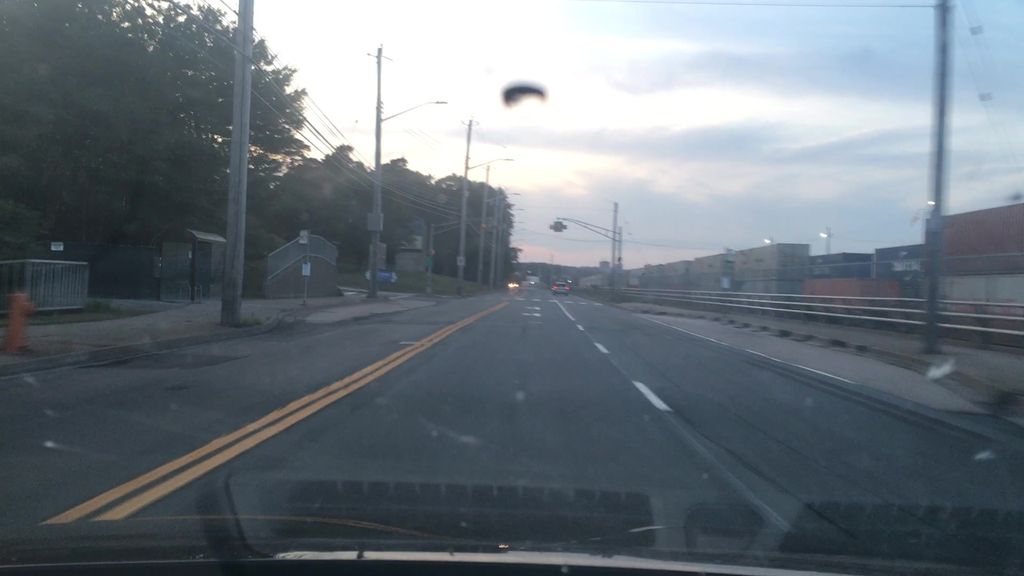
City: halifax